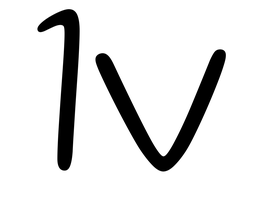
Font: Gluten_ExtraLight